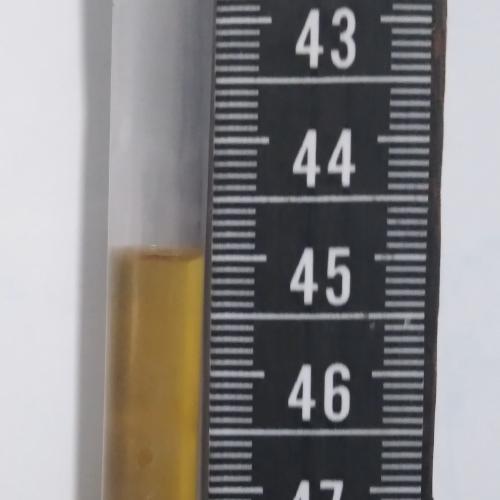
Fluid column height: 45.0 cm